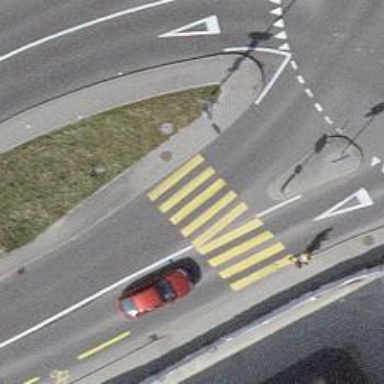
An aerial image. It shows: Zebra crossing on the road.